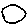
Label: circle